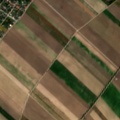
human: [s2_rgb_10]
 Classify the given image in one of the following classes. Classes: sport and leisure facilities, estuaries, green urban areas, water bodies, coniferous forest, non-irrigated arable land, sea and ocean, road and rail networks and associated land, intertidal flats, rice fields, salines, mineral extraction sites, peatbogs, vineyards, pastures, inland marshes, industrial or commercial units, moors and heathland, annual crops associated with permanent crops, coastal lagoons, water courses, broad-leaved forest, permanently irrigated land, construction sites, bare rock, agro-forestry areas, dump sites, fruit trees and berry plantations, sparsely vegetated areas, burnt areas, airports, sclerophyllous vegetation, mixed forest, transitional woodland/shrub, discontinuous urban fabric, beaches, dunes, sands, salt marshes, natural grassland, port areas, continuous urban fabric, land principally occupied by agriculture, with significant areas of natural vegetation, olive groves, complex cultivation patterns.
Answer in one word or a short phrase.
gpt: discontinuous urban fabric, non-irrigated arable land